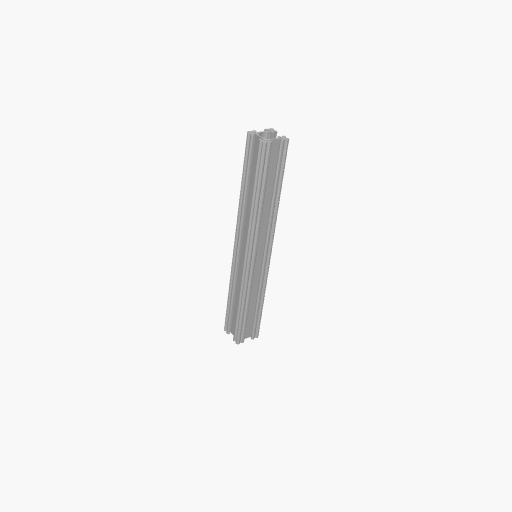
Part: OpenGoRAIL192